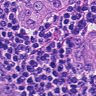
Metastatic tissue present: yes